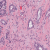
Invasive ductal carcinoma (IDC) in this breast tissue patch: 1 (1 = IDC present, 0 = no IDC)